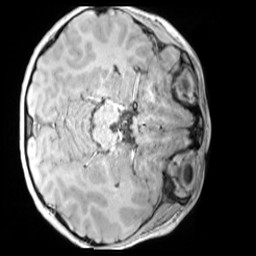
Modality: MP2RAGE
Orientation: axial
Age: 9
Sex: female
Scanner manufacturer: siemens
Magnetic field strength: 3 T
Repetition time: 4 s
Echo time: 0.00303 s